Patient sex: F
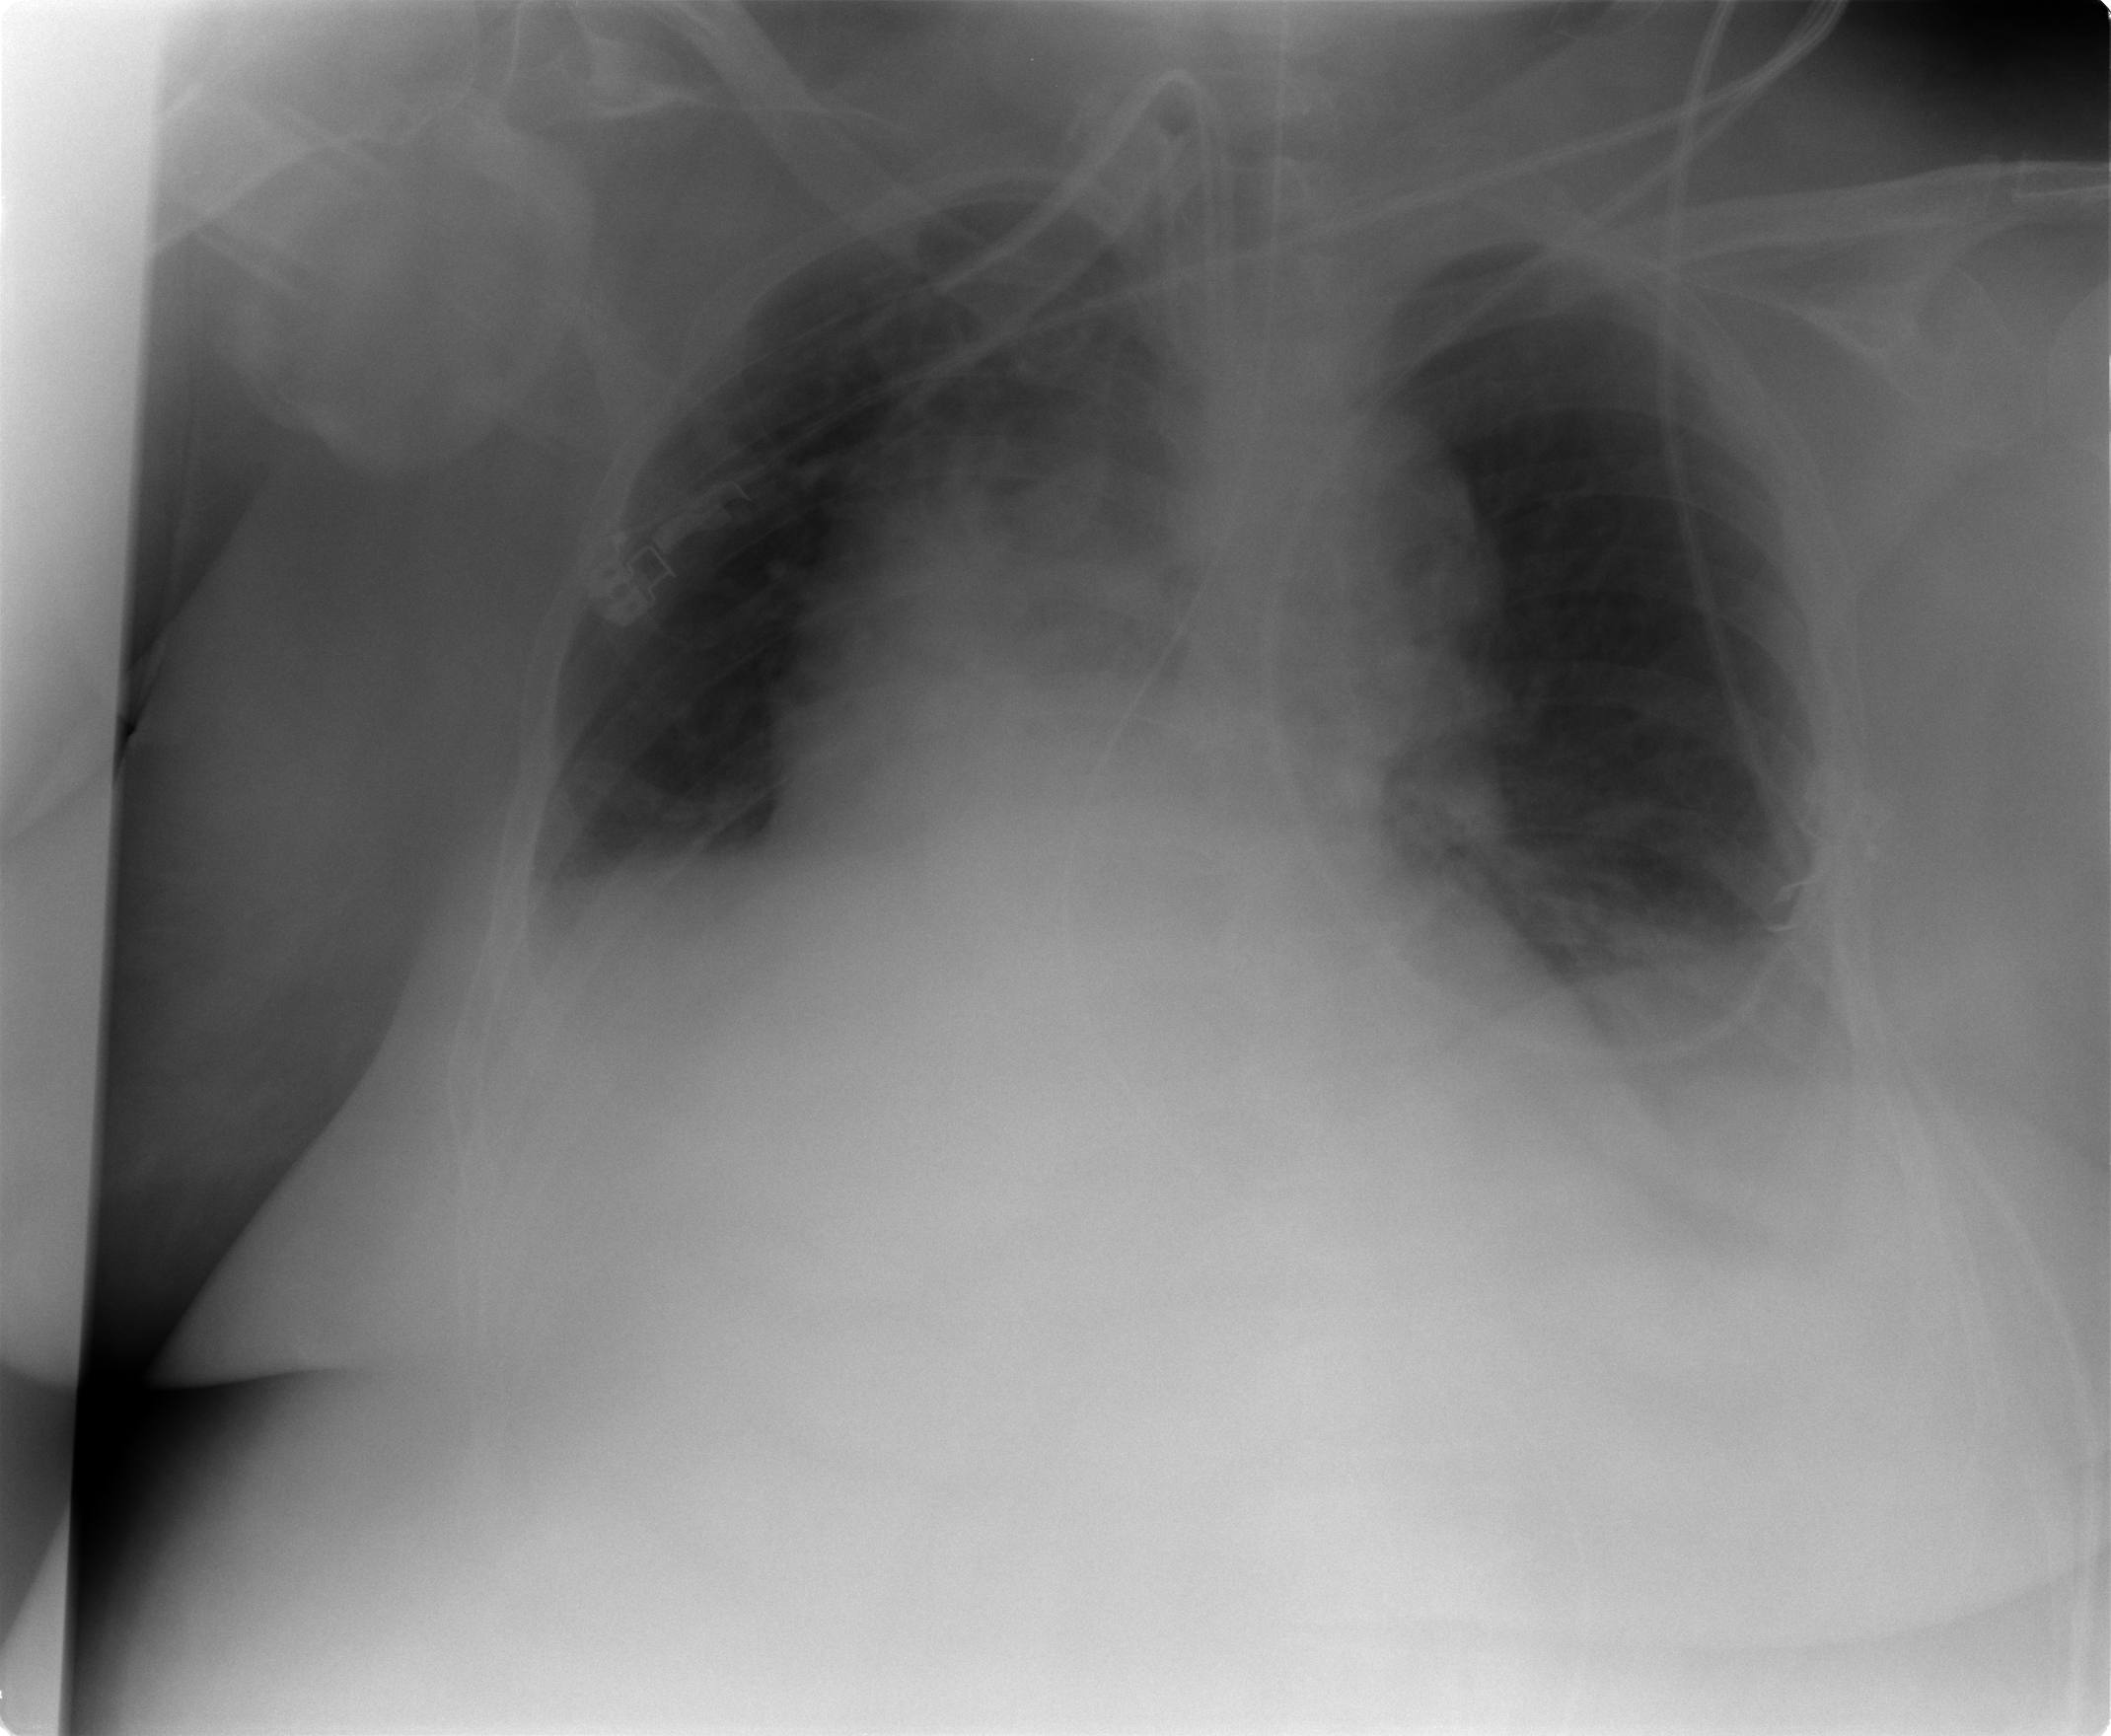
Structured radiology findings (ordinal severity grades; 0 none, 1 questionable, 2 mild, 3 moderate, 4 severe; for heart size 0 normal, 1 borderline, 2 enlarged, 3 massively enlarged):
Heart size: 2
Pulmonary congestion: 1
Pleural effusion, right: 2
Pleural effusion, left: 2
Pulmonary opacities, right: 0
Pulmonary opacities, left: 0
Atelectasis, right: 2
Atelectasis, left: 2